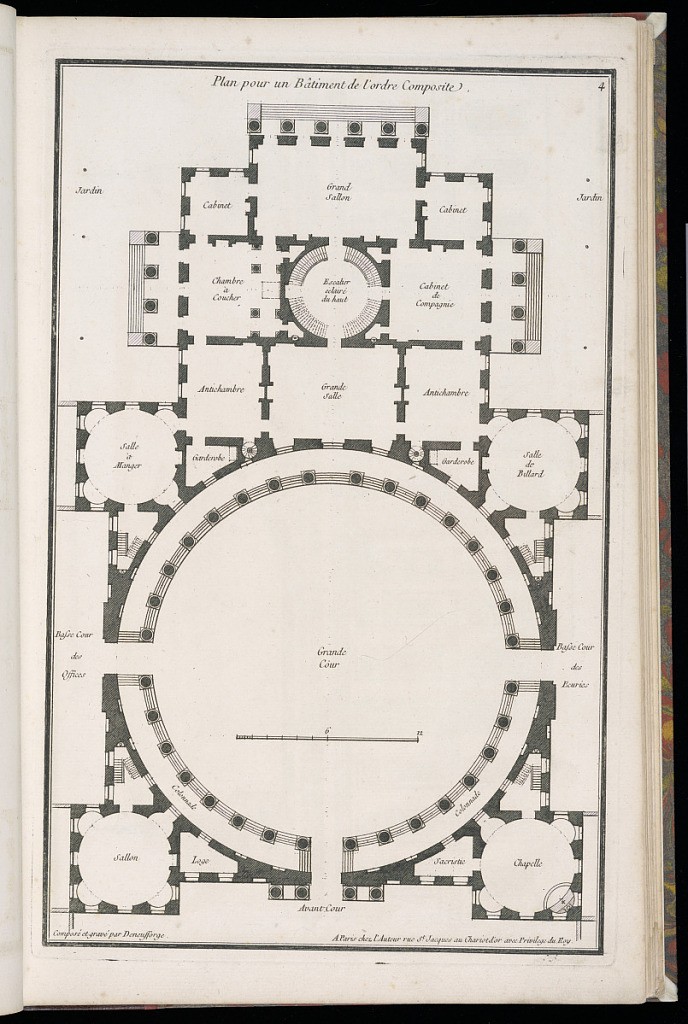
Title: Plan pour un Bâtiment de l'ordre Composite
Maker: Jean-François de Neufforge, Flemish, 1714–1791
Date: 1768
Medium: Engraving on paper
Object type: Print
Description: Plan of a building designed in the Composite order and featuring a large central court. There is a scale bar of 12 toises (1 toise was equal to about 3.799 square meters) at the bottom of the page. The plate is signed and numbered.